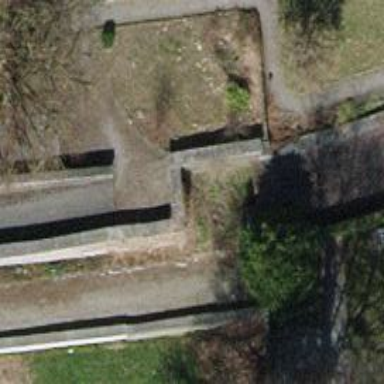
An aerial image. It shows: Wall resembling castle wall.